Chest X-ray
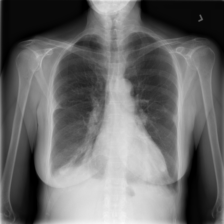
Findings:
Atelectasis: negative
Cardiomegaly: negative
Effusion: positive
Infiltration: negative
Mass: negative
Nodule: positive
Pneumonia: negative
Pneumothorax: negative
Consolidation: negative
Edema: negative
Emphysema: negative
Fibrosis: negative
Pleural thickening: negative
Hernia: negative